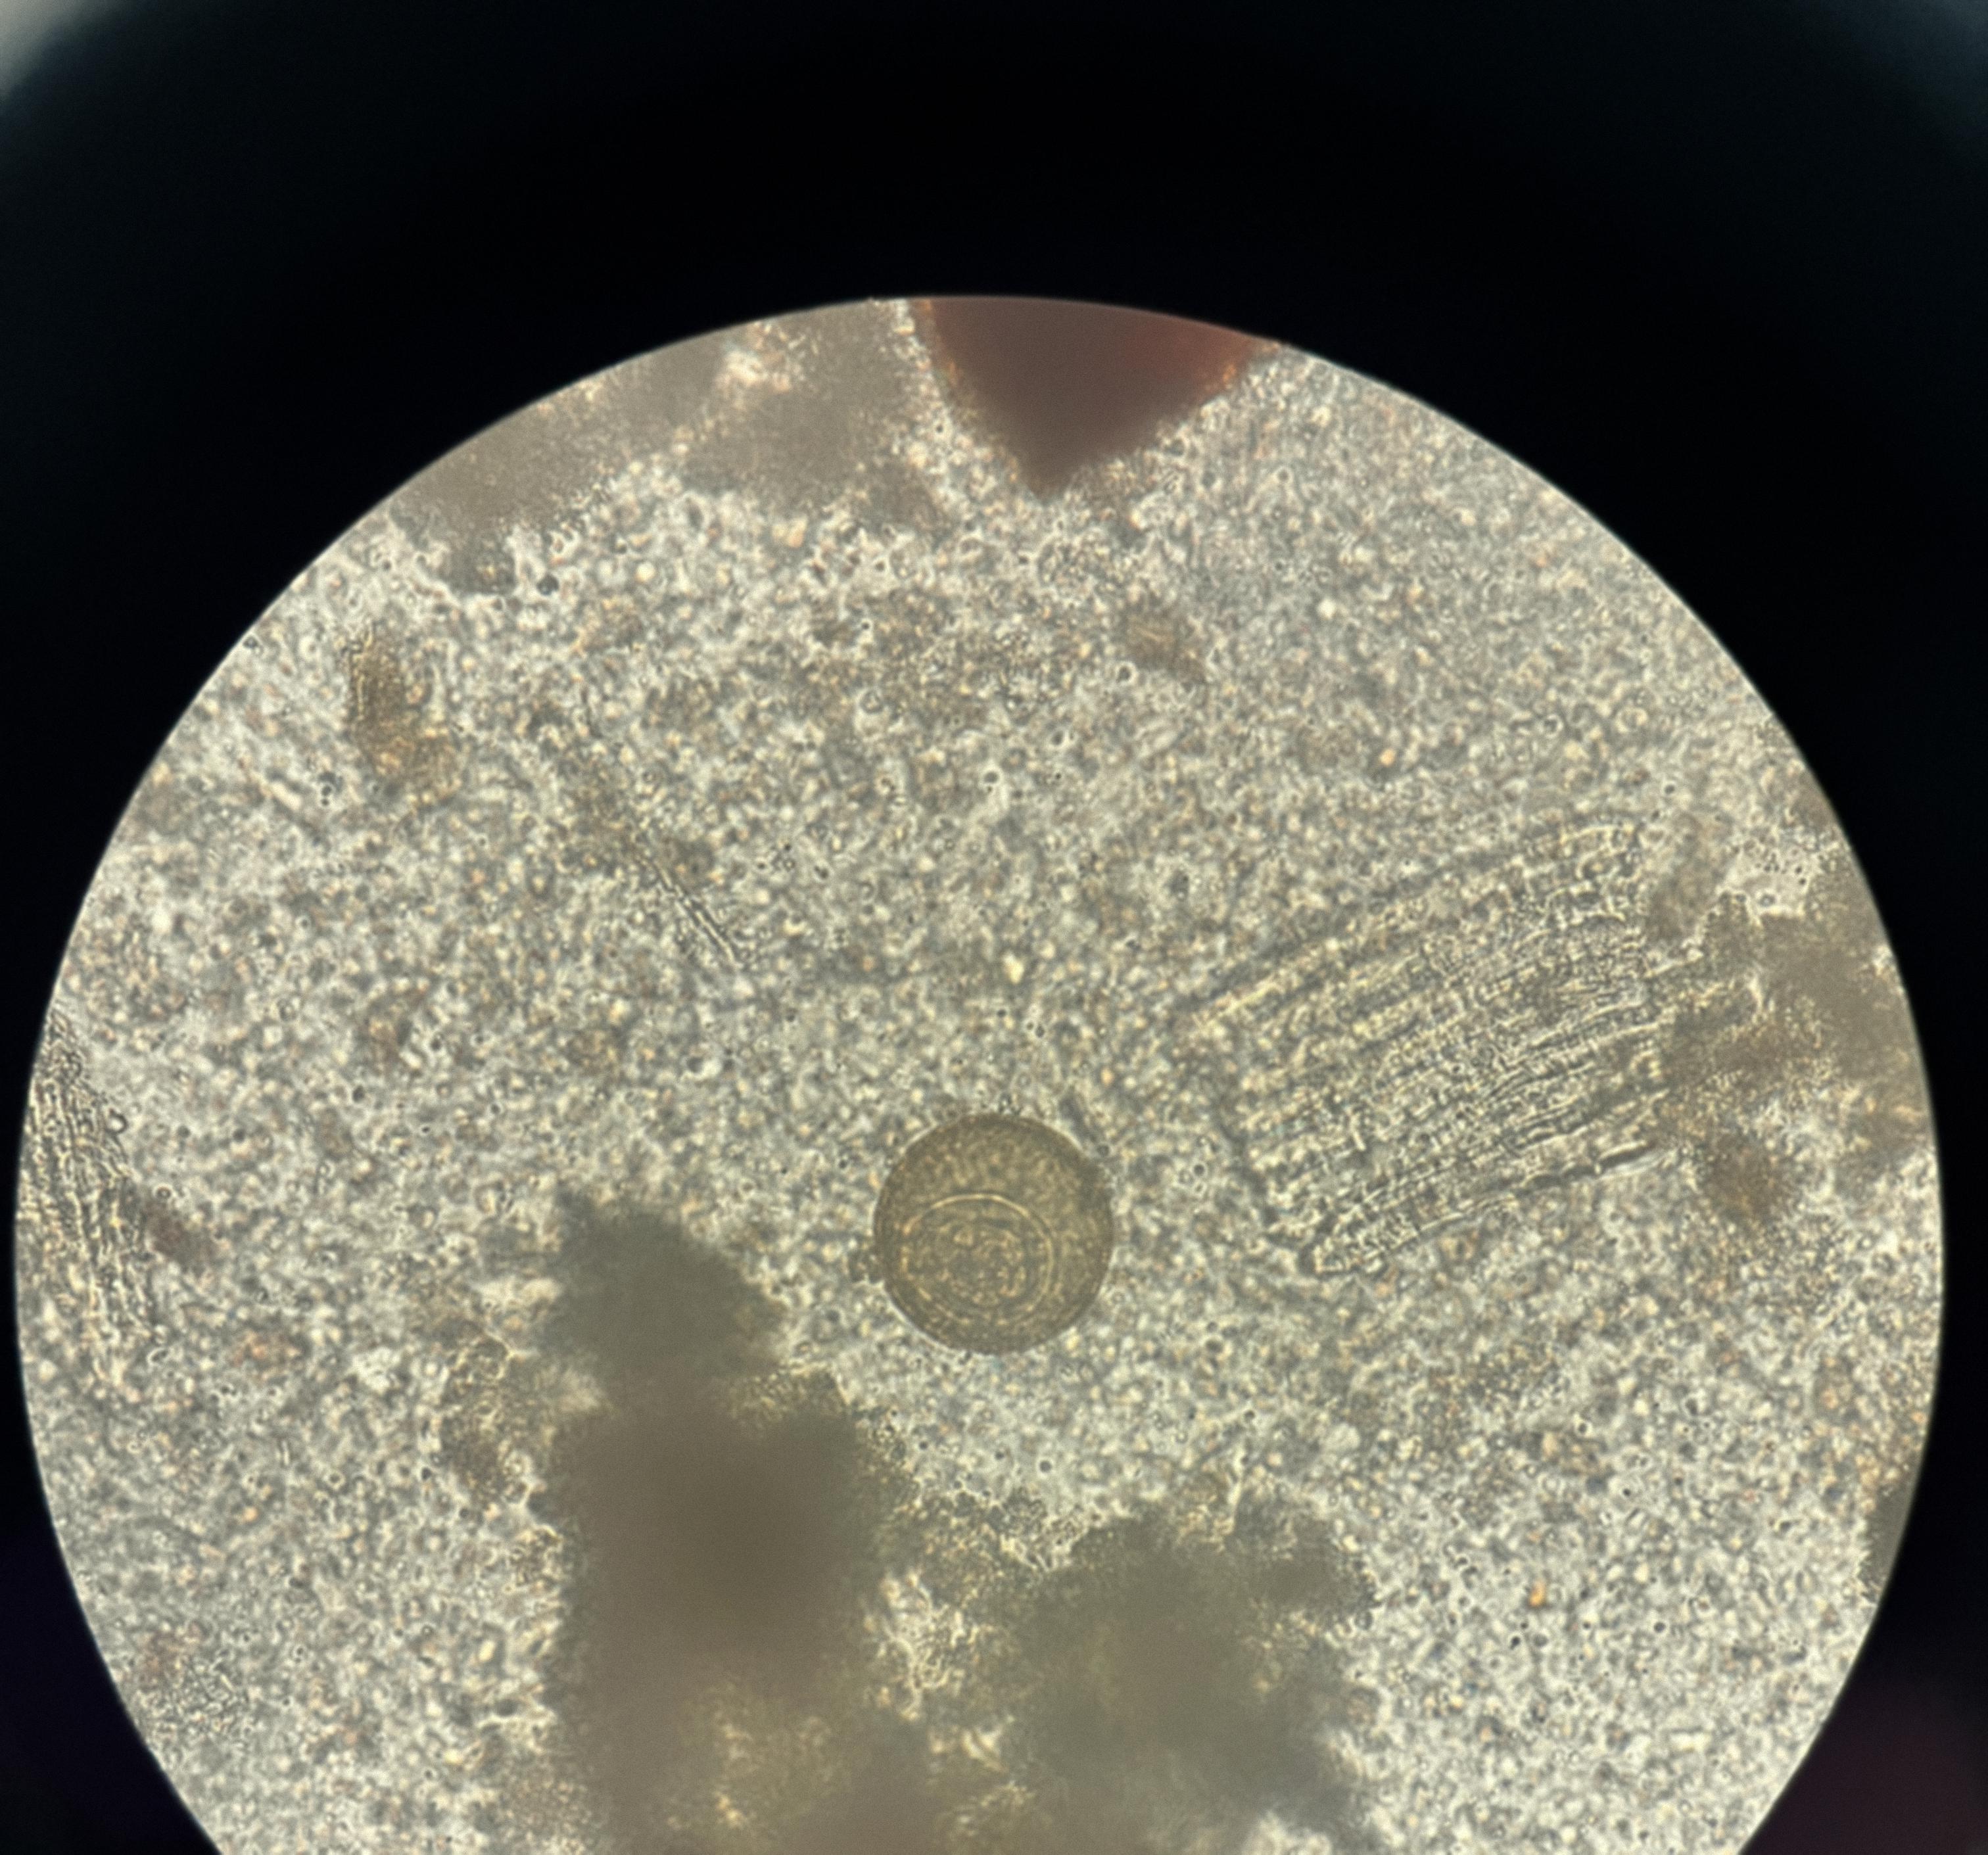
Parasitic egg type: Hymenolepis diminuta